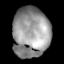
Tissue: lung
Cell type: Others
Senescence score: 0.1957
Nuclear area (px): 1816
Mean DAPI intensity: 149.328